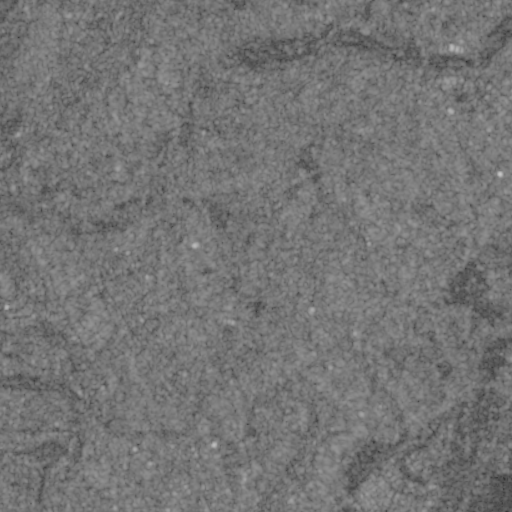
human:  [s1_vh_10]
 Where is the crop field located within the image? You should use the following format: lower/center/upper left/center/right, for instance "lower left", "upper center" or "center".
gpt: The crop field is located in the lower right of the image.
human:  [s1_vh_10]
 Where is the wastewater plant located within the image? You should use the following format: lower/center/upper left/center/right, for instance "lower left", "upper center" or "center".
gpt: The wastewater plant is located in the lower right of the image.
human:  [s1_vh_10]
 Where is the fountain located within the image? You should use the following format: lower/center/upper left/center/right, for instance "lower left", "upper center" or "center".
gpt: The fountain is located in the lower left of the image.
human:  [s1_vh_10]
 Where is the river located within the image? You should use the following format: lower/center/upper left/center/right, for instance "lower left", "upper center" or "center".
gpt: The river is located in the lower right of the image.
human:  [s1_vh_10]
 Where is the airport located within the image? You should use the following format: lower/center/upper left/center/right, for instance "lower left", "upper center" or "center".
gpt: There is no airport in the image.

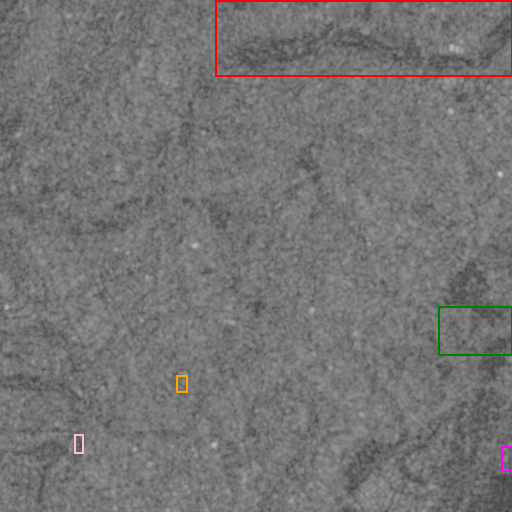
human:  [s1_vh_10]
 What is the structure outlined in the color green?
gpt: The structure outlined in green is a crop field.
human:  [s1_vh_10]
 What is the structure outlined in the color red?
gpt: The structure outlined in red is a park.
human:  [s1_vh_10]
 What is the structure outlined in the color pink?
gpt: The structure outlined in pink is a parking lot.
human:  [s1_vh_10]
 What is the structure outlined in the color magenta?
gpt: The structure outlined in magenta is a wastewater plant.
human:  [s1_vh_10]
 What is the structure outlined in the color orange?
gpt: The structure outlined in orange is a building.
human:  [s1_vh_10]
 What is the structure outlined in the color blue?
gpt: There is no blue outline.